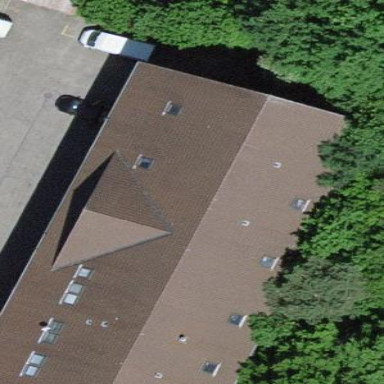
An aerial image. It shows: Commercial building.